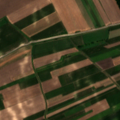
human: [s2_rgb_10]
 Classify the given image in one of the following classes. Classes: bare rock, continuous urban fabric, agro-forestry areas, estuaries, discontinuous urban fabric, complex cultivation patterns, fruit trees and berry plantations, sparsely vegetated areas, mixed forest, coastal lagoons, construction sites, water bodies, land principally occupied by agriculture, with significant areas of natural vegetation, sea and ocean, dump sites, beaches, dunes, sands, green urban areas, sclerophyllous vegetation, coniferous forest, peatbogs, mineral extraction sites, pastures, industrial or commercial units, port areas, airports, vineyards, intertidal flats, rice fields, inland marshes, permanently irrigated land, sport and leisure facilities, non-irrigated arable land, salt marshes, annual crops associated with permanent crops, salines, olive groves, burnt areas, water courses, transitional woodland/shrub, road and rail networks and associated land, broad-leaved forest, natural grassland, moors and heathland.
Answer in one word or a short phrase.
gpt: non-irrigated arable land, broad-leaved forest